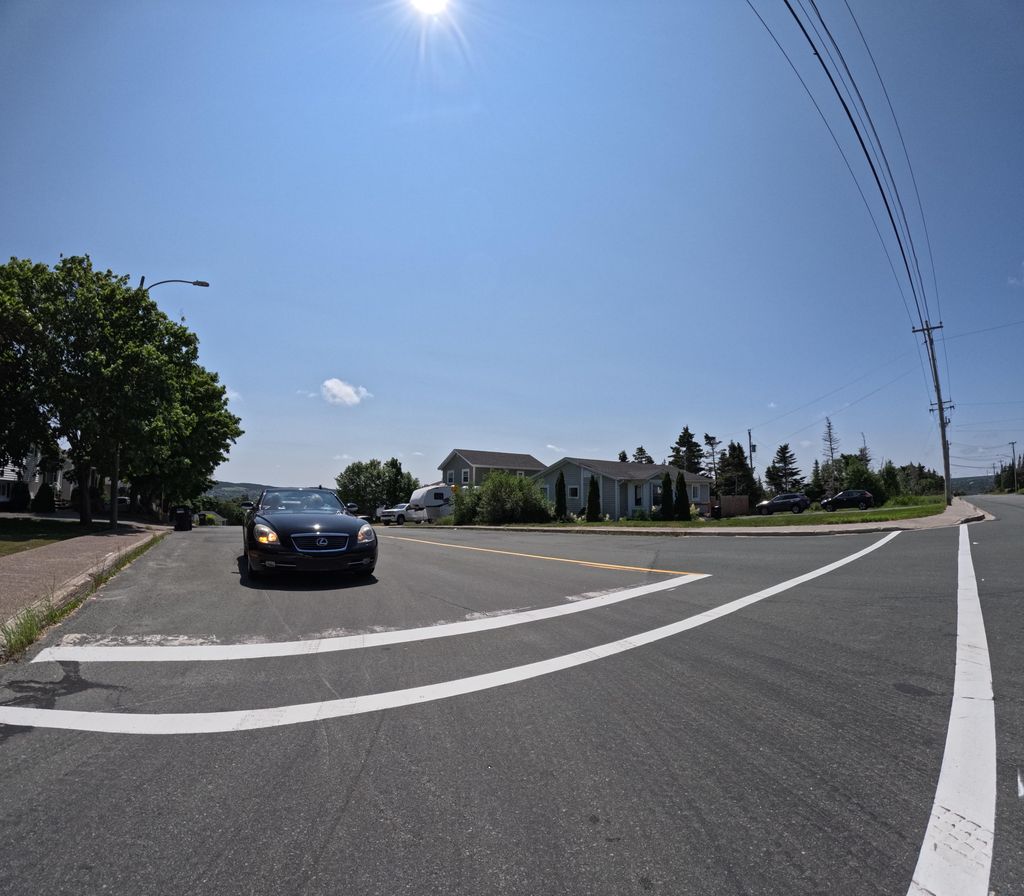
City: st_johns